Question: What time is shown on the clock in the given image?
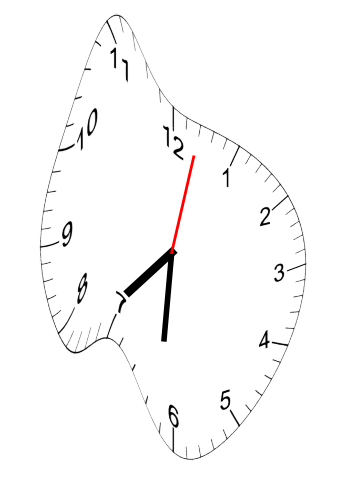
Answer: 07:31:02